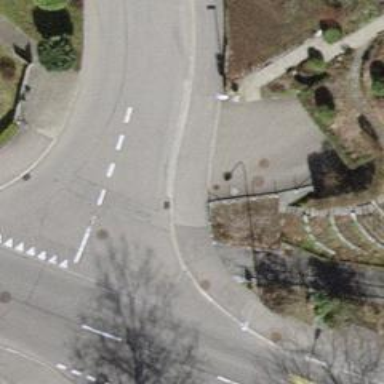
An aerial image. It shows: Kerb serving as barrier.